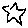
Label: star